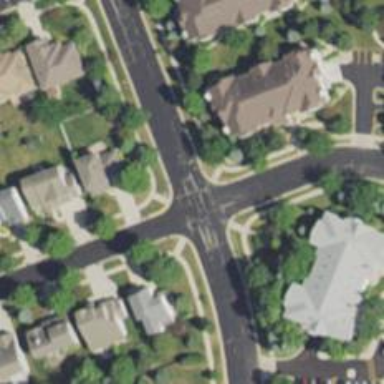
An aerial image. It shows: Asphalt footway with crossing.